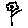
Label: flower